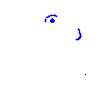
Particle: kaon